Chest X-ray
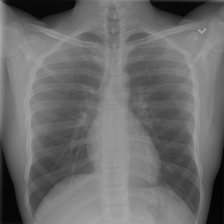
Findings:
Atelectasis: negative
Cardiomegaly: negative
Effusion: negative
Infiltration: negative
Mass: negative
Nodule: negative
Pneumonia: negative
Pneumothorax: negative
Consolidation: negative
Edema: negative
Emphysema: negative
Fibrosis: negative
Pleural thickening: negative
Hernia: negative